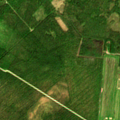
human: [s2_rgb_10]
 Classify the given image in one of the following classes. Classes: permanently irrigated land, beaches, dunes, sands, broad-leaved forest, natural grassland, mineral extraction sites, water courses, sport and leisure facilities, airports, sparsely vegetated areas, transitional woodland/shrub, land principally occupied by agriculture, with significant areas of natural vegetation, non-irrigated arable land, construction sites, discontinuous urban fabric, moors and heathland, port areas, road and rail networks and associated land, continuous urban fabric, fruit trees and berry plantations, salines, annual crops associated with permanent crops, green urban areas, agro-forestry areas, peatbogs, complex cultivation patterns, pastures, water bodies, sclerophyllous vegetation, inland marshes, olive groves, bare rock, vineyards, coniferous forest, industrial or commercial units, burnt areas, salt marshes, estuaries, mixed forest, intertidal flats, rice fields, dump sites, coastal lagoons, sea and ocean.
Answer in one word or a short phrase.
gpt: non-irrigated arable land, coniferous forest, mixed forest